Field crop: maize
Growth stage: 2
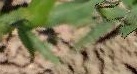
Species: maize